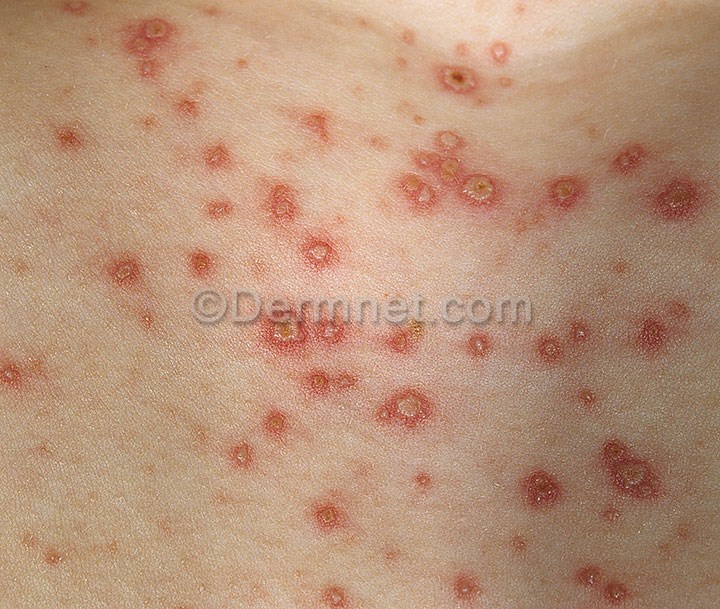
Disease: Warts Molluscum and other Viral Infections